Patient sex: M
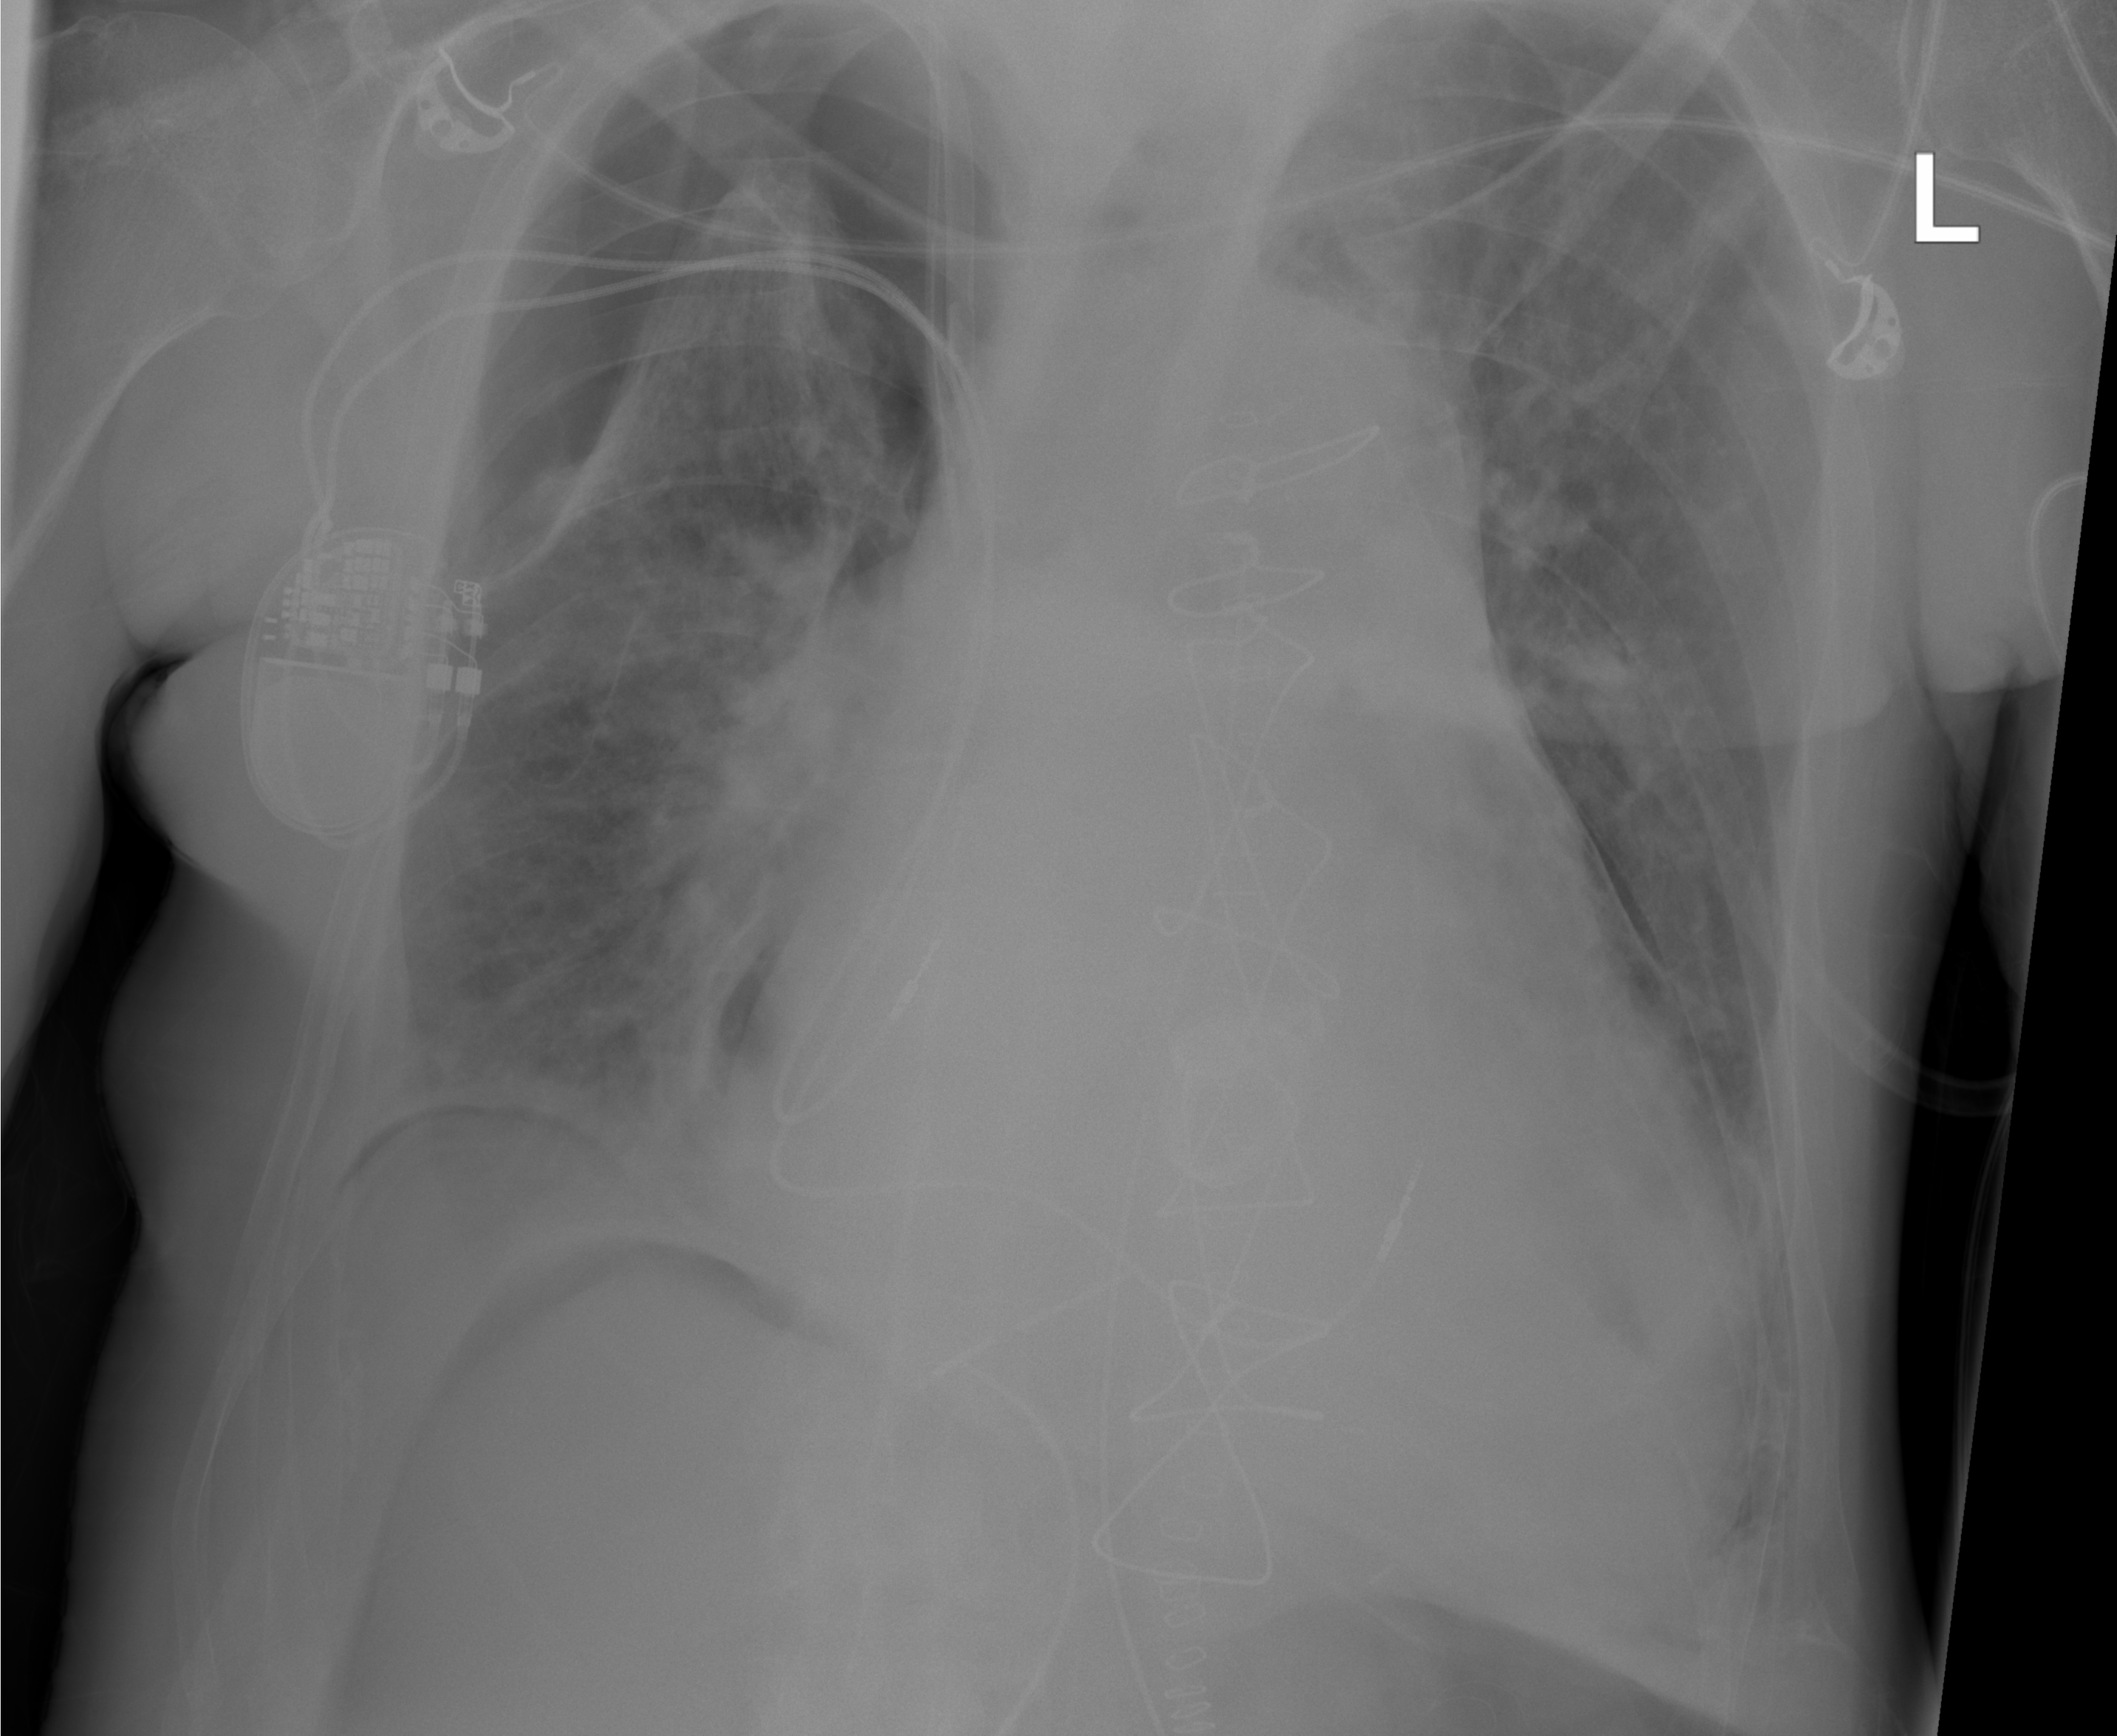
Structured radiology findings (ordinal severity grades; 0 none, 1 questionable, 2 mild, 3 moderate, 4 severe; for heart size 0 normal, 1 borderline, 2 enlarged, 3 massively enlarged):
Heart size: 2
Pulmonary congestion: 2
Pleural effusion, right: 2
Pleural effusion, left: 0
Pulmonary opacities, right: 1
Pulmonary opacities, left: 1
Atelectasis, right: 3
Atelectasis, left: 2